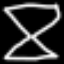
Label: hourglass